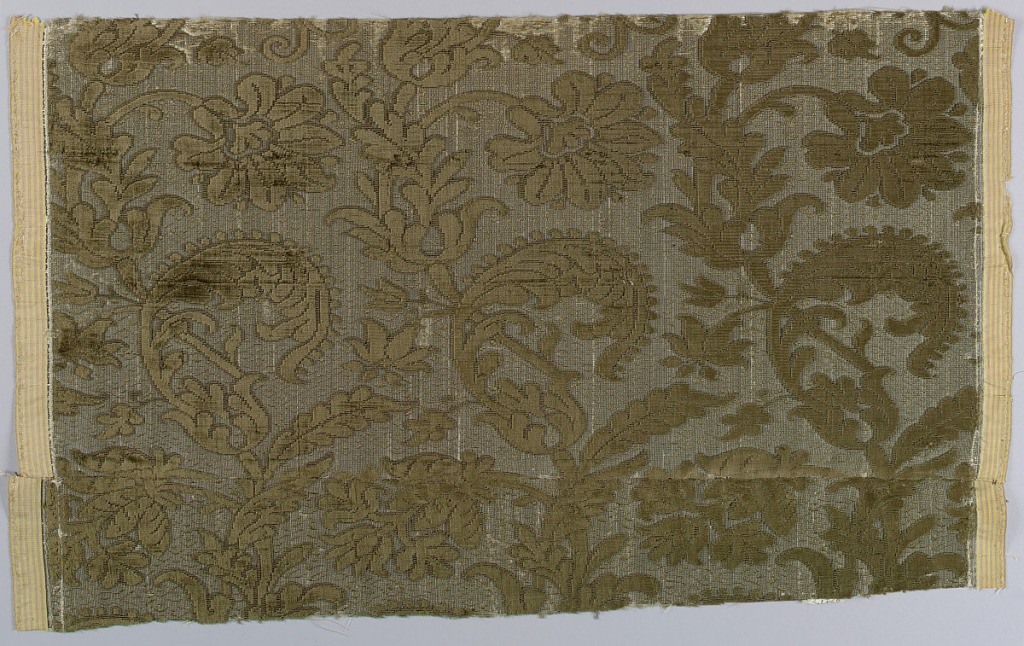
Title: Fragment
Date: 17th century
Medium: silk Technique: velvet
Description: Selvage to selvage width with a design of dark brown scrolling leaves and flowers facing in alternate directions.